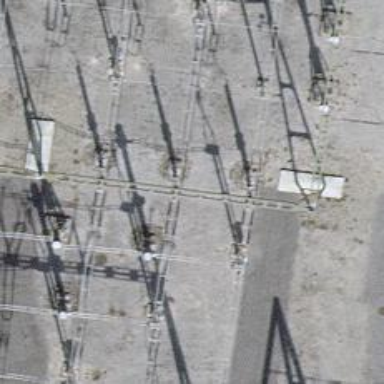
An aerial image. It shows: Bay where power lines run through.